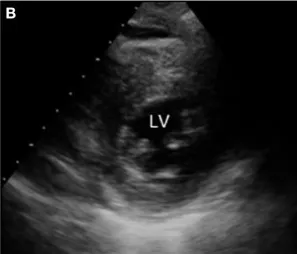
Serial TTE. And short-axis views TTE on admission showing diffuse and symmetrical LV wall thickening (13mm), decreased cavity size (LVDd: 39 mm) with preserved LVEF (52%), and pericardial effusion (A,B).
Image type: radiology (ultrasound)